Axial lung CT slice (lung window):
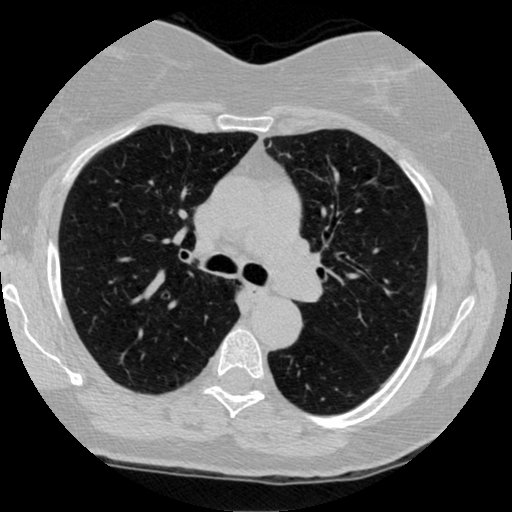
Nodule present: no